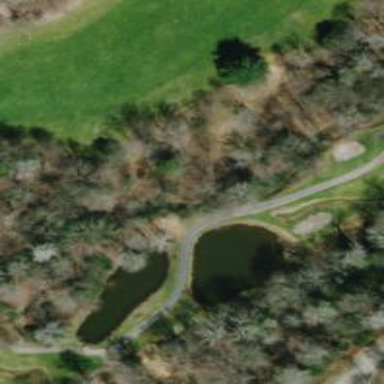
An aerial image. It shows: Golf cartpath that is also road path.